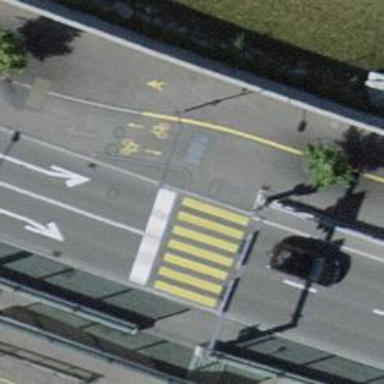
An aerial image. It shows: Kerb barrier.